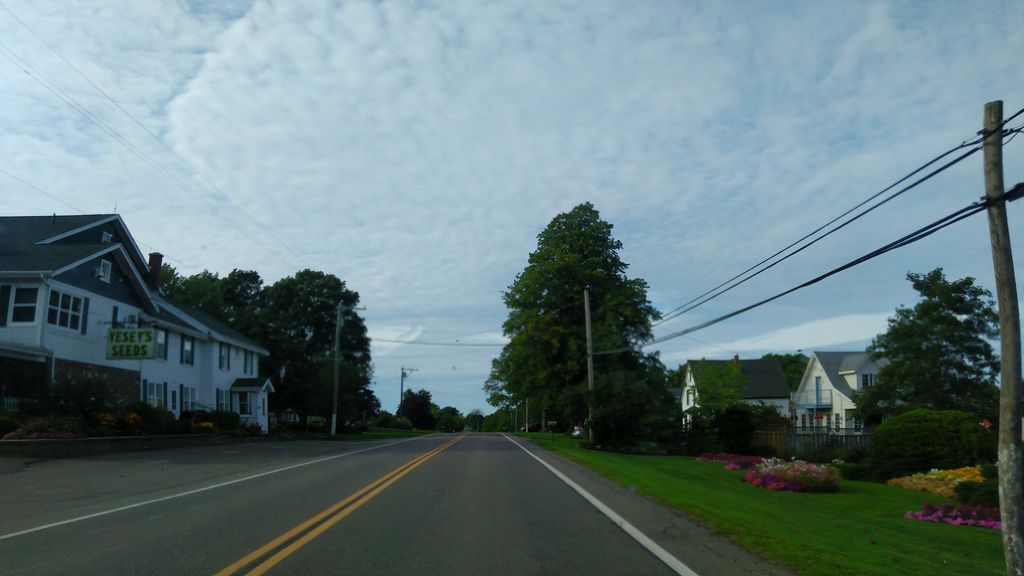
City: charlottetown